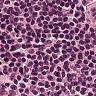
Metastatic tissue present: no